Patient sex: F
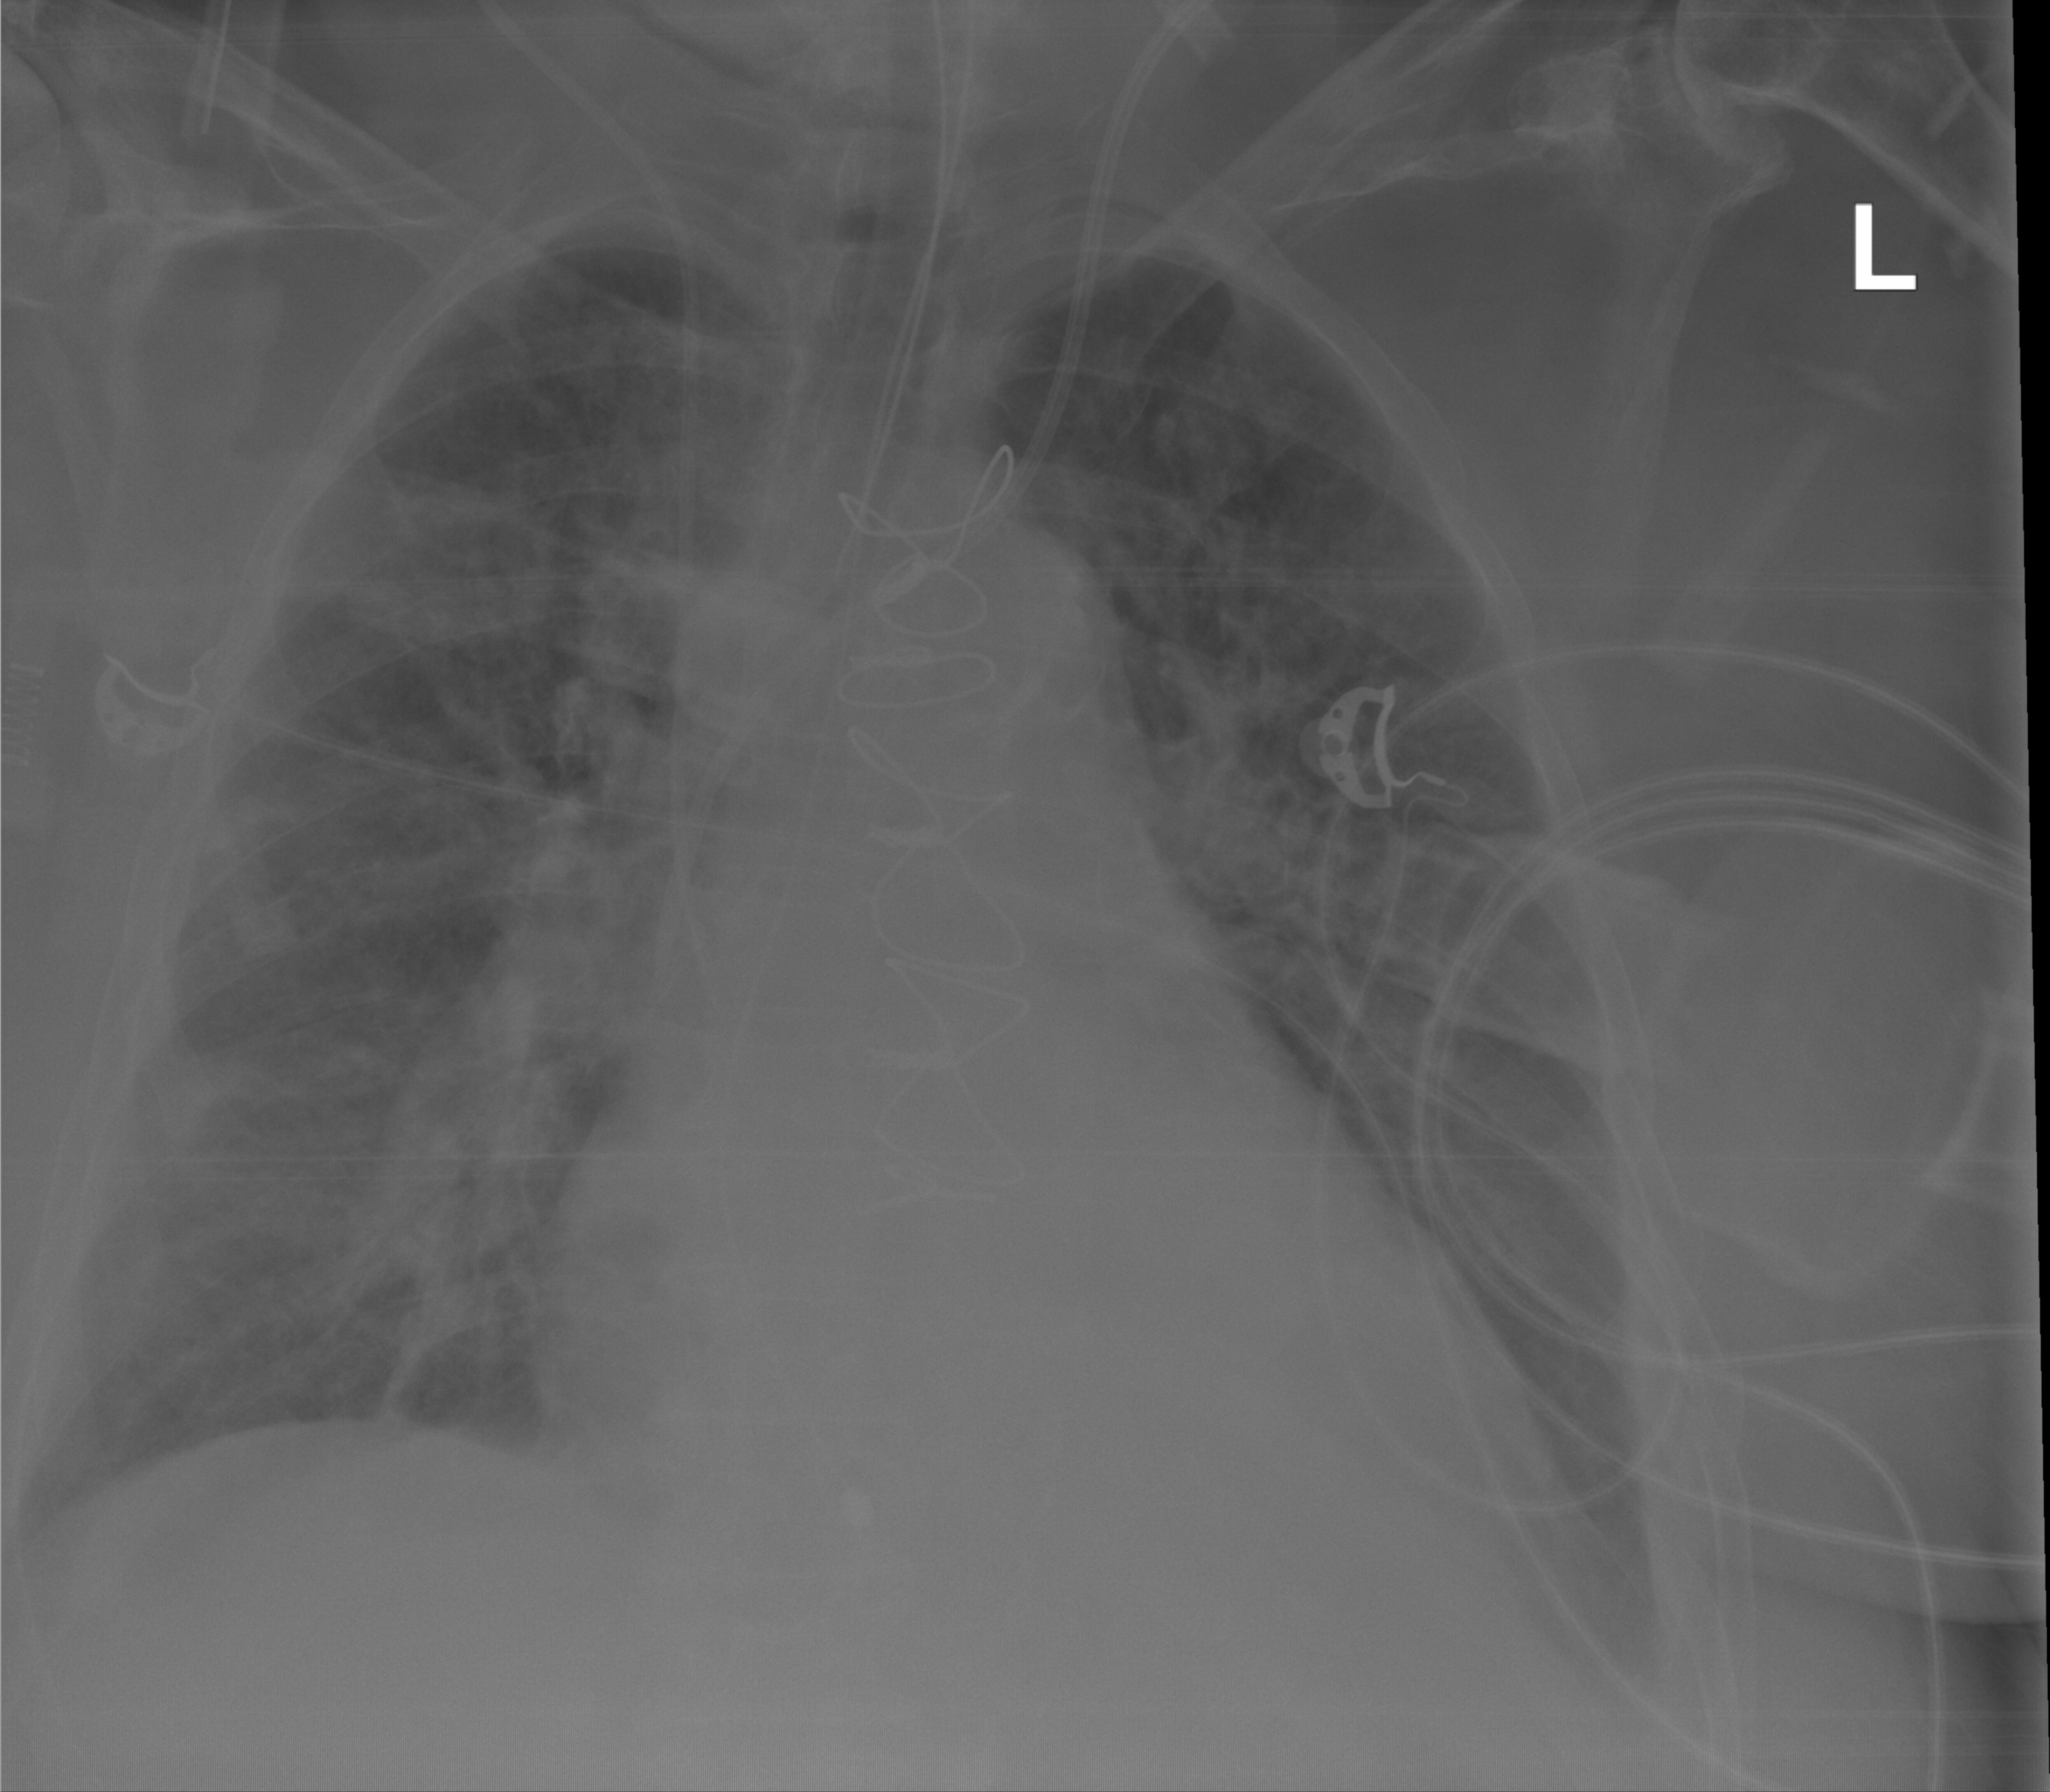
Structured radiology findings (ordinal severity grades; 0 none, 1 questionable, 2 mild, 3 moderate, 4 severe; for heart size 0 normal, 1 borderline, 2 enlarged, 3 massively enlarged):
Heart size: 2
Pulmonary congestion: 2
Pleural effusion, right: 0
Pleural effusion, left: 0
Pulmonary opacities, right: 2
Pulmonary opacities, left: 0
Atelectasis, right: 0
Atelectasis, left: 0